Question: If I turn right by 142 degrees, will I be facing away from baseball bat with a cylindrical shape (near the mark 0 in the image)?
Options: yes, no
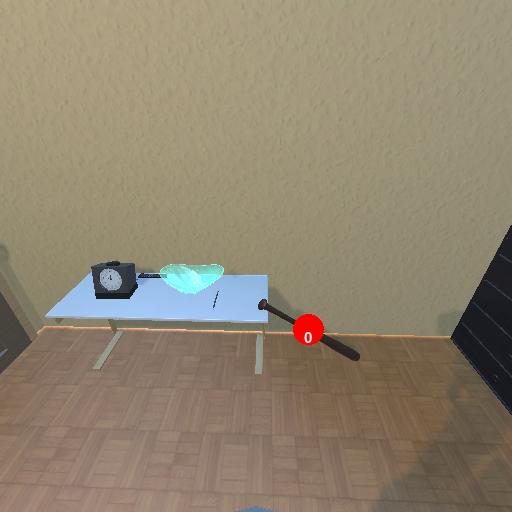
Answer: yes